Question: Below is the image showing the problem which pretty much explains everything. I am not sure why I can't delete these. Any ideas ?
Both:
'''
git push origin --delete origin/devArif
git push origin --delete remotes/origin/devArif
'''
do not work

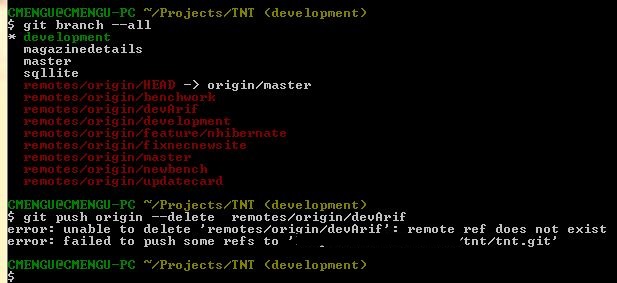
Answer: Use 'git fetch --prune' to delete remote branches which do not exist on the remote anymore.
You can't delete 'origin/devArif' (you pushed, hence it's a remote operation) because it does not exists on 'origin'.
To delete the local information that on some point in time a branch 'devArif' existed on 'origin', you need to do 'fetch --prune', which syncs your known remote branches with the state on 'origin'.
If someone deletes a branch on a remote that information won't automatically replicate downstream (same with tags). If you delete that branch on remote yourself ('git push origin :devArif'), that happens automatically for your repo only.